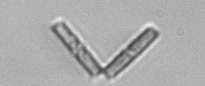
Label: Thalassionema